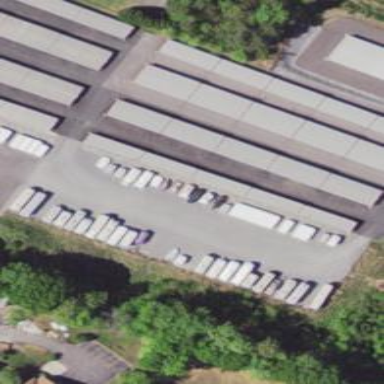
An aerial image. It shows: Group of garages.